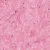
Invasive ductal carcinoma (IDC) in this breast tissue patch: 0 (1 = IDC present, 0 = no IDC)